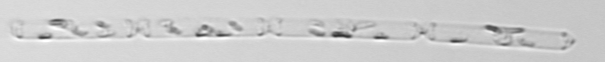
Label: Cerataulina_pelagica